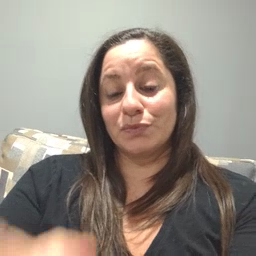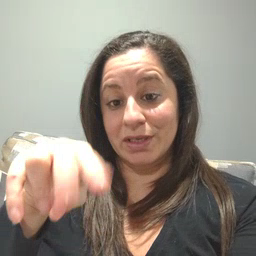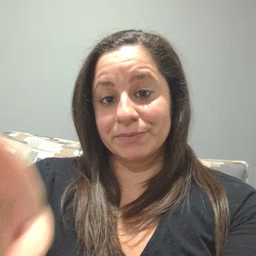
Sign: read